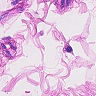
Metastatic tissue present: no